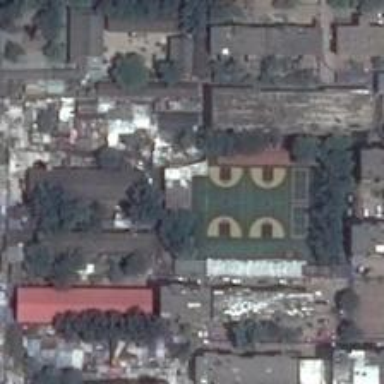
A field is composed of two basketball courts and surrounded by dense woods .